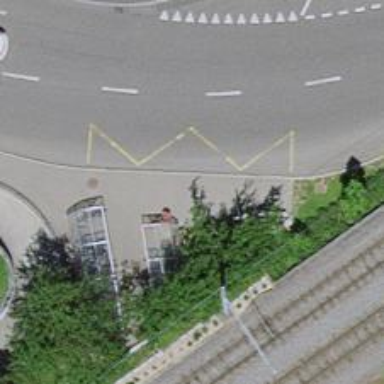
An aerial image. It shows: Bus stop with platform for public transport.